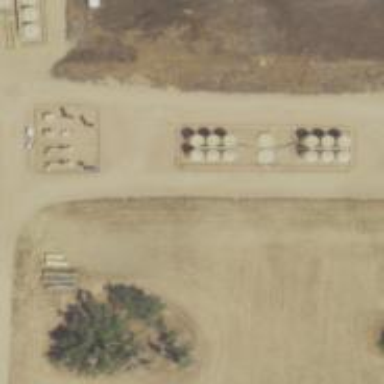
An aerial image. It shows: Storage tank that is man-made.